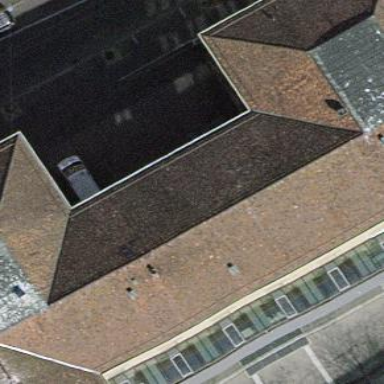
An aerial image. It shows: Museum building.